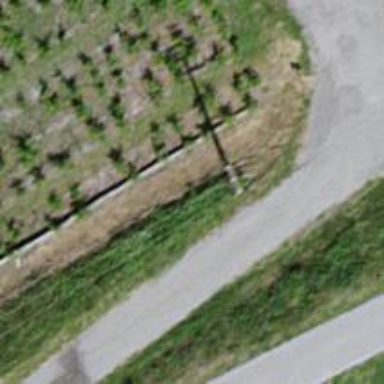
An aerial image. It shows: Concrete power pole with straight line management.